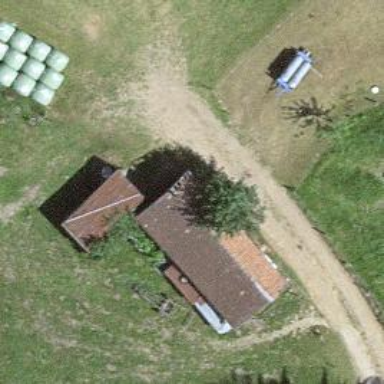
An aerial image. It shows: Isolated dwelling in the countryside.